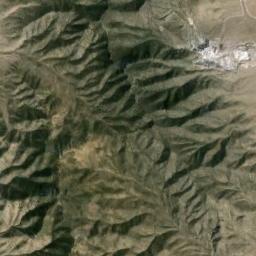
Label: mountain